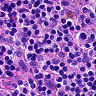
Metastatic tissue present: no